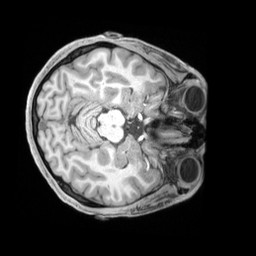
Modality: T1w
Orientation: axial
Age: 34
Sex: male
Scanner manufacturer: siemens
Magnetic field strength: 3 T
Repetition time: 2.2 s
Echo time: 0.00218 s